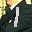
Label: 1